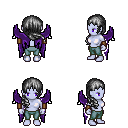
a pixel art fantasy rpg character, female body template, dark elf, purple skin, purple wings, teal pants, gray right-swept hairstyle, leather bracers, four views (front, back, left, right), 2x2 character sprite sheet, small pixel art, hard edges, no anti-aliasing